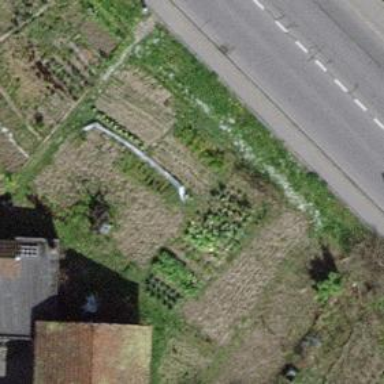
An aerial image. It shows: Area designated for allotments.